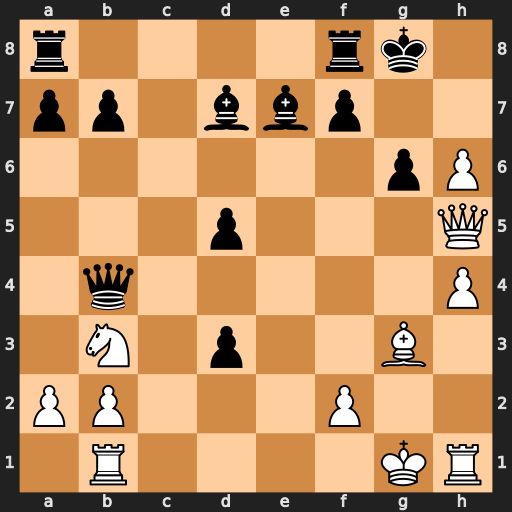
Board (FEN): r4rk1/pp1bbp2/6pP/3p3Q/1q5P/1N1p2B1/PP3P2/1R4KR
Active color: w
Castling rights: -
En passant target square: -
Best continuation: Qe5 f6 Qxd5+